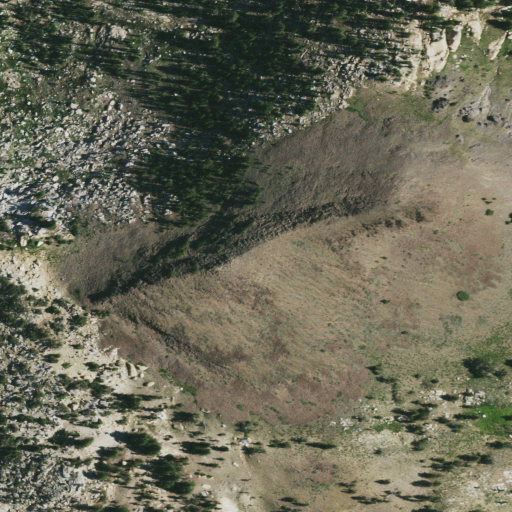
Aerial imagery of mountain in California named Lookout Peak containing shrub and evergreen forest